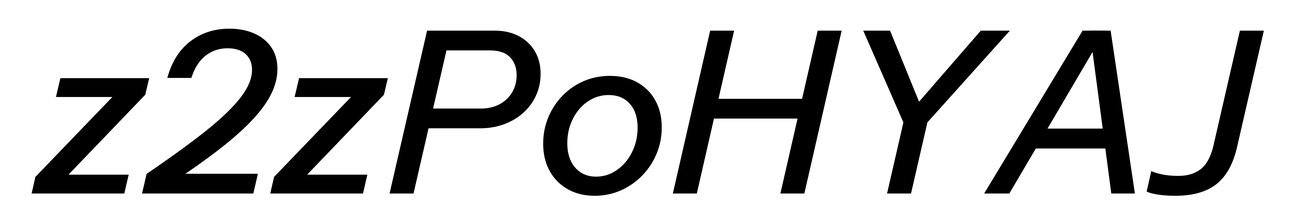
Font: InstrumentSans-Italic_Medium_Italic